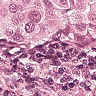
Metastatic tissue present: yes